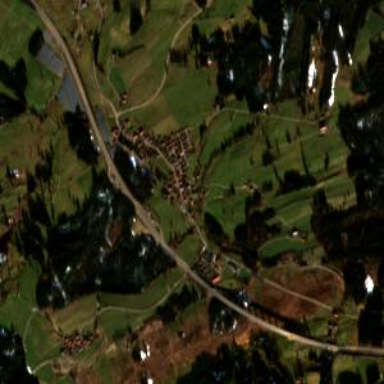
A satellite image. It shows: Village.